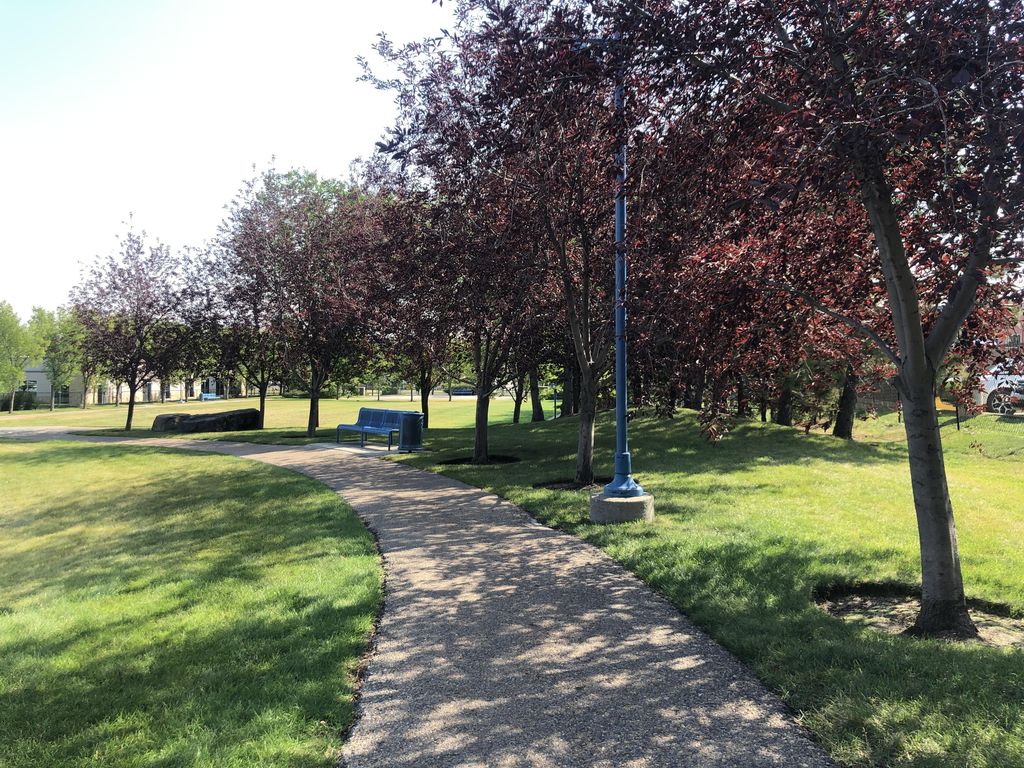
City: calgary